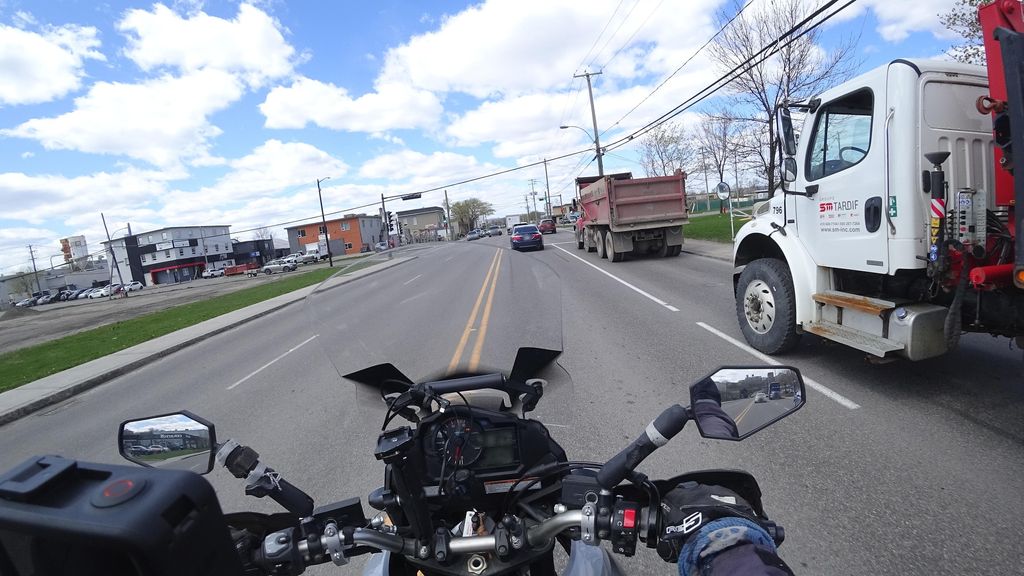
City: quebec_city